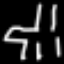
Label: chair